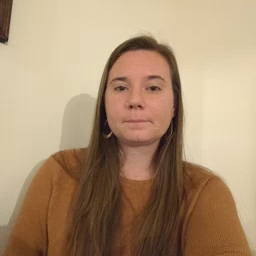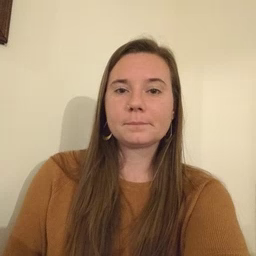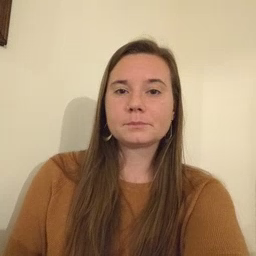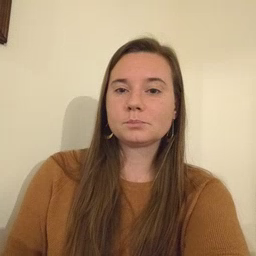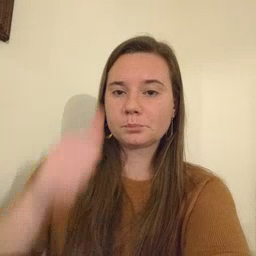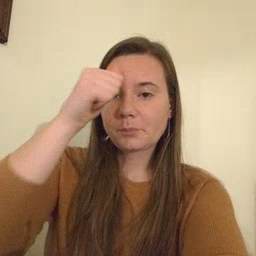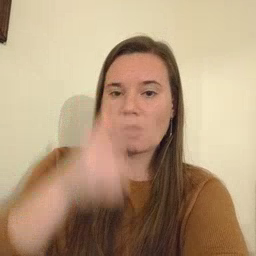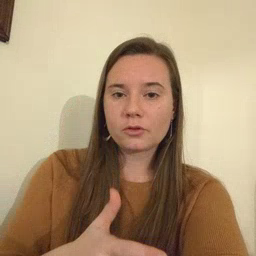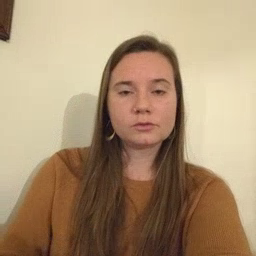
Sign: brother